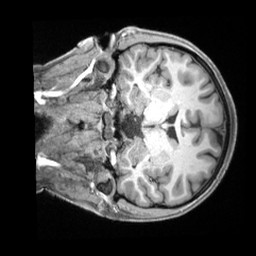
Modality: T1w
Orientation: coronal
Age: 24
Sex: female
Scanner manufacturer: siemens
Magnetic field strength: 3 T
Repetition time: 2.4 s
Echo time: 0.00226 s